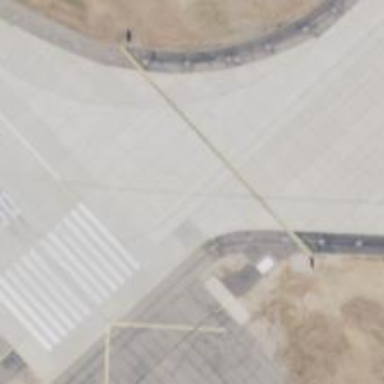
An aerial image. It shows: View of taxiway at the airport.